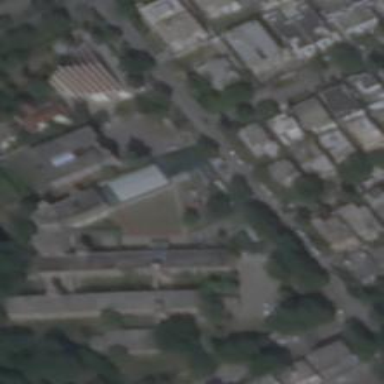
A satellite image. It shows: School.